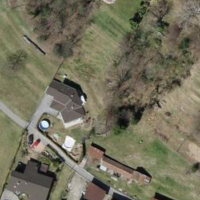
EUNIS habitat code: 41
Species observed at this site:
Chelidonium majus